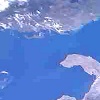
Label: water